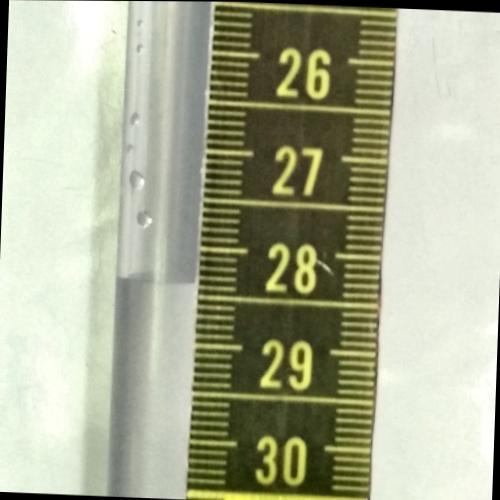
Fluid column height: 28.4 cm